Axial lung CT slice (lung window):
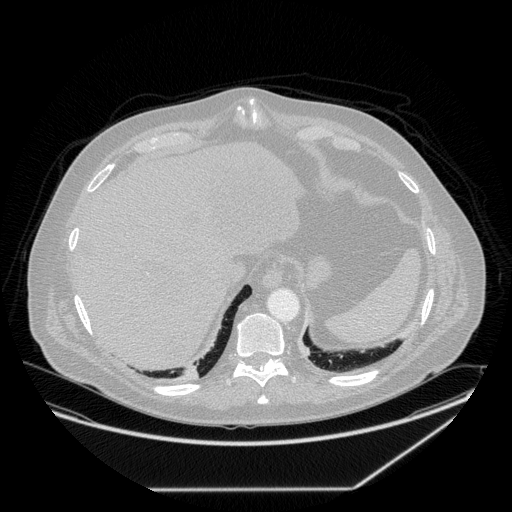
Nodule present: no